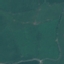
Land use / land cover class: Pasture